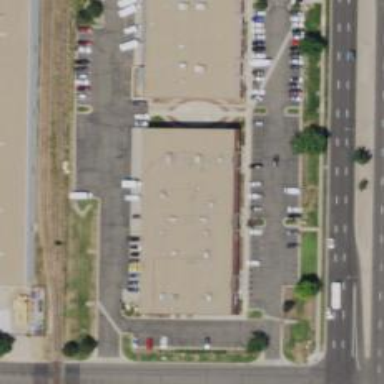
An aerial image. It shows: Healthcare clinic is depicted in the image.